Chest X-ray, AP view. Patient: 37 years old, sex F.
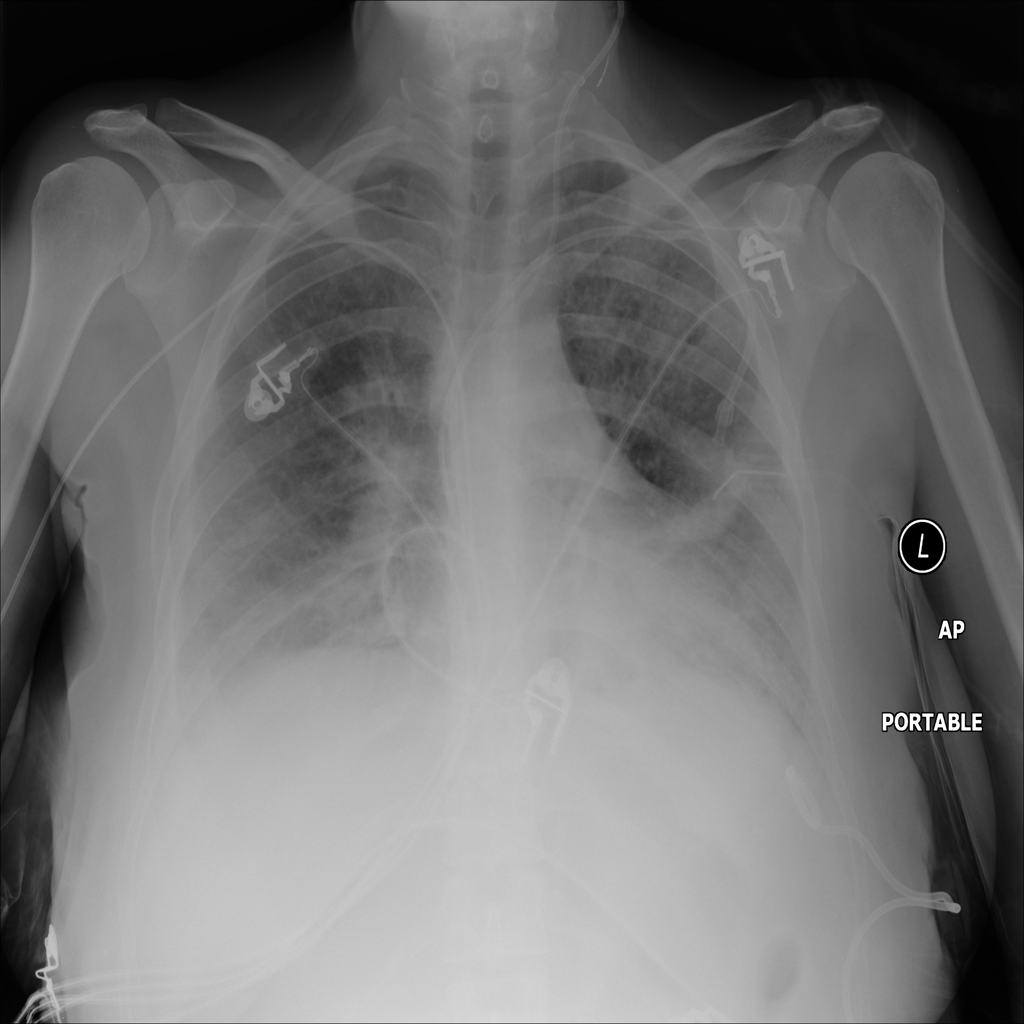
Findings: Atelectasis